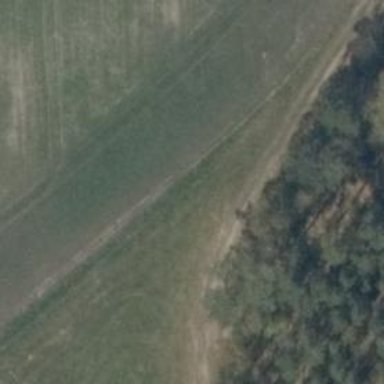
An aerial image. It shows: Track with ground surface. The track type is grade 5.